Interaction volume radius: 10 \u00c5
Interaction volume height: 25 \u00c5
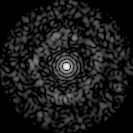
Disorder parameter: 0.8189